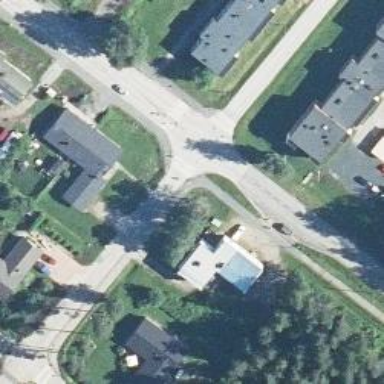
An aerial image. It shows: Asphalt cycleway with zebra crossing for cyclists.